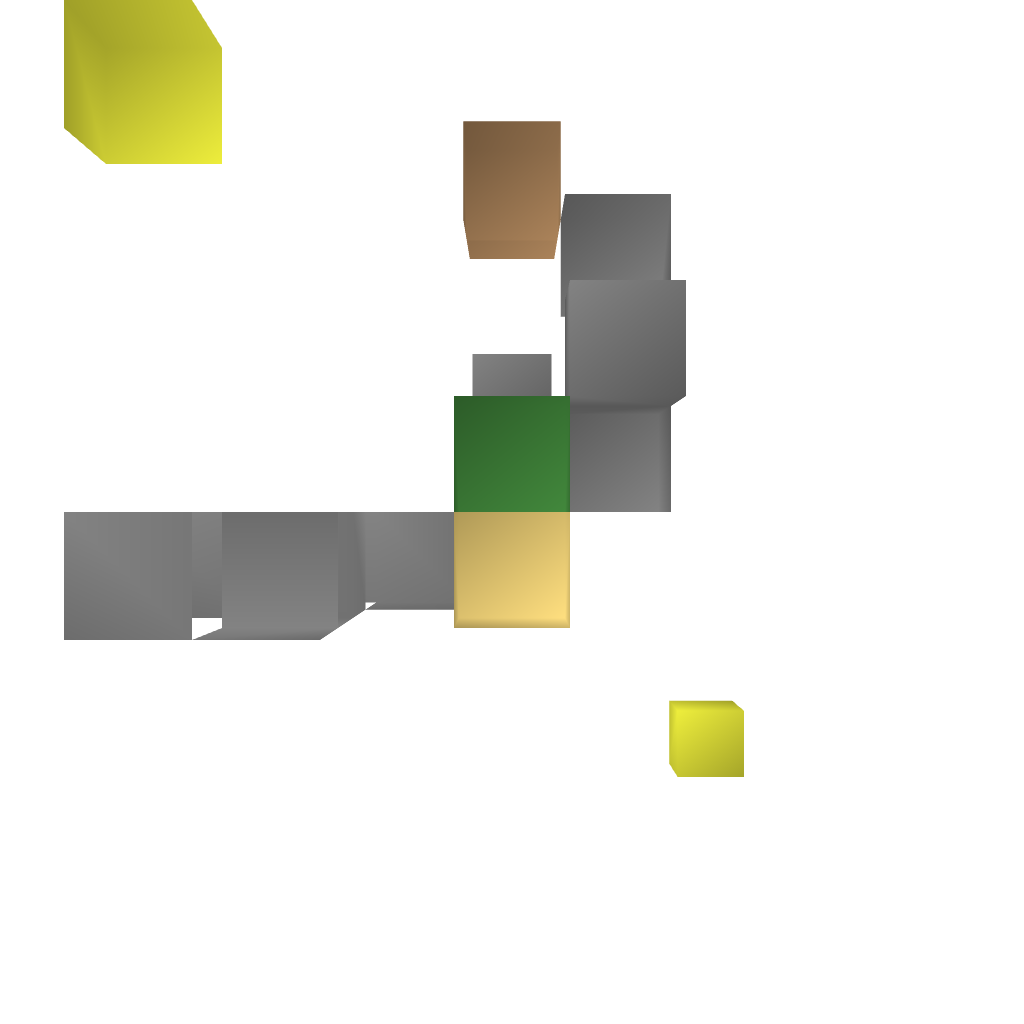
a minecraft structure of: Hands free cartstation bad low quality